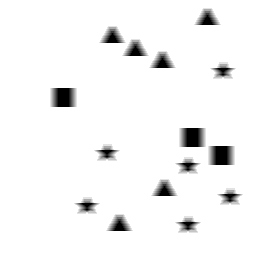
Squares: 3
Triangles: 6
Stars: 6
Total shapes: 15